Interaction volume radius: 10 \u00c5
Interaction volume height: 35 \u00c5
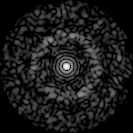
Disorder parameter: 0.8374